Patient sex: M
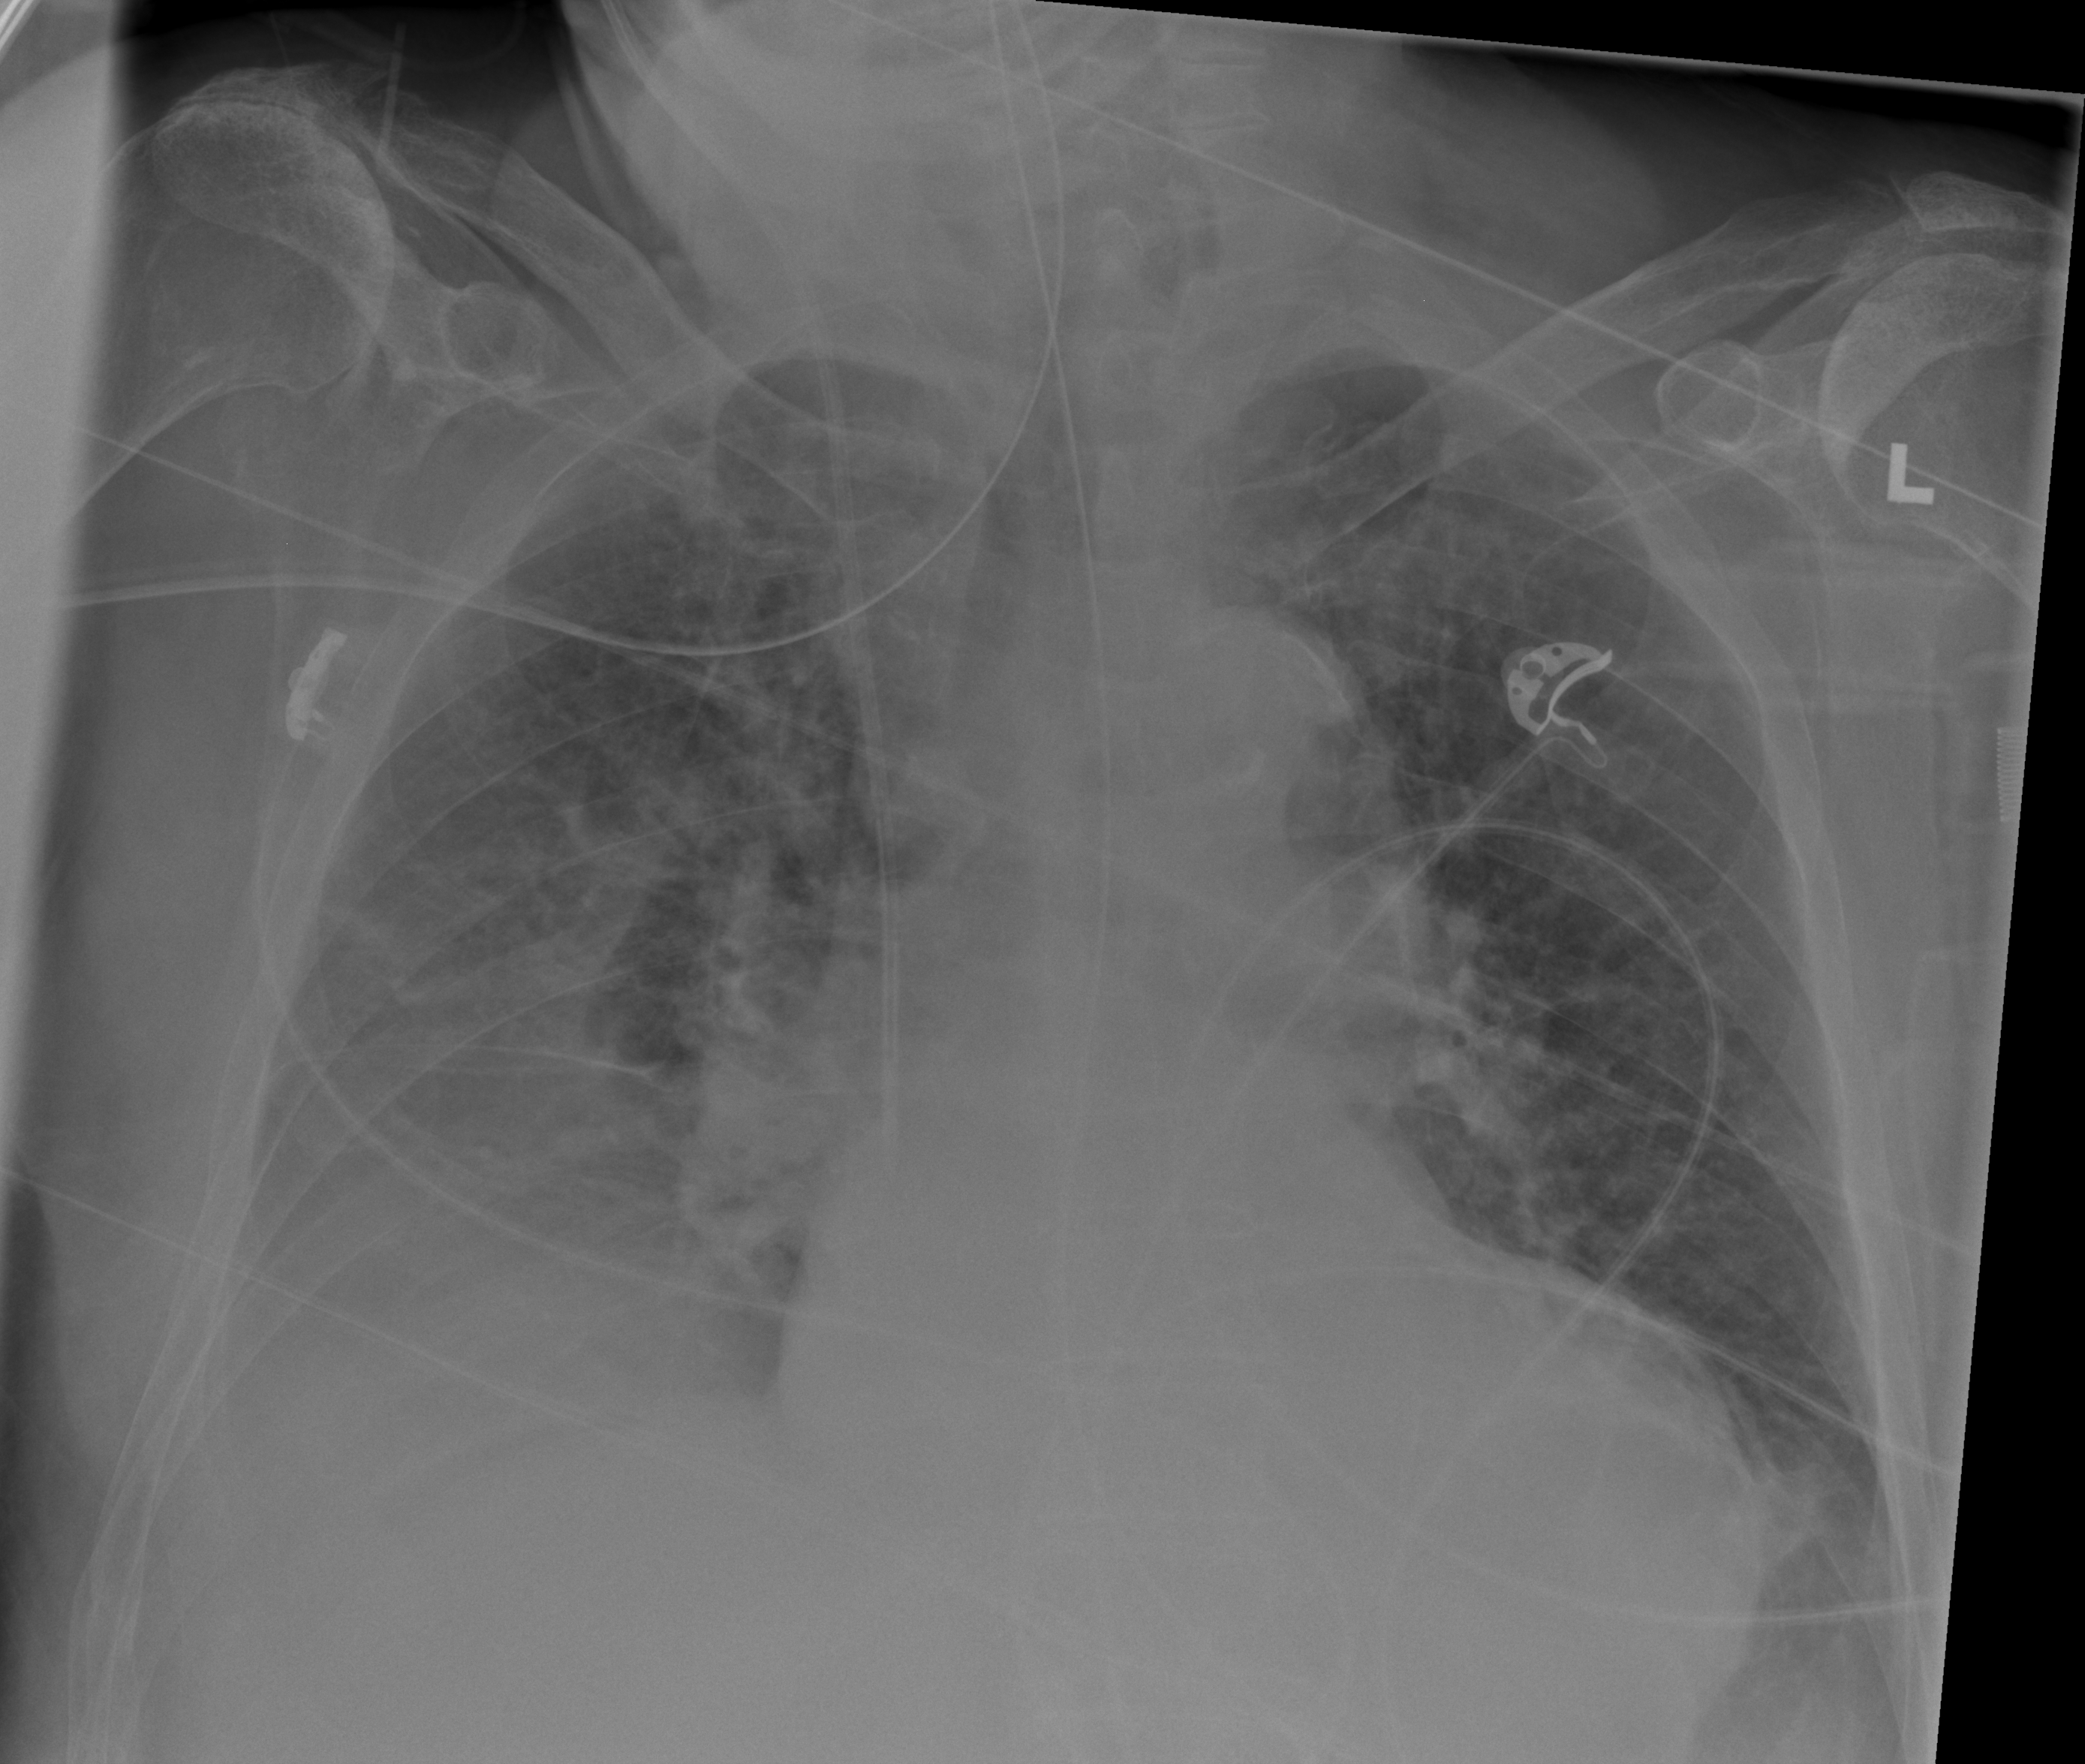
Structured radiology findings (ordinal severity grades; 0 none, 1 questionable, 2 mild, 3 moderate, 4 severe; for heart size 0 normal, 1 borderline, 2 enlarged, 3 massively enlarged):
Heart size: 1
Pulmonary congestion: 2
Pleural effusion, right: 3
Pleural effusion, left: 2
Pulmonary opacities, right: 0
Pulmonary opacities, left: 0
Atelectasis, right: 2
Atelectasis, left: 2